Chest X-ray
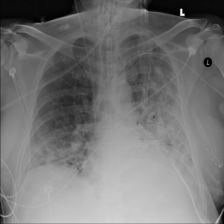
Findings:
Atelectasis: negative
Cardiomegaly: negative
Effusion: negative
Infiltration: negative
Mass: negative
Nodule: negative
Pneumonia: negative
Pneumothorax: negative
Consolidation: negative
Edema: negative
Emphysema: negative
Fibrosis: negative
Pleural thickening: negative
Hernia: negative